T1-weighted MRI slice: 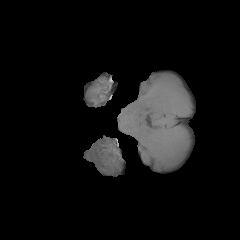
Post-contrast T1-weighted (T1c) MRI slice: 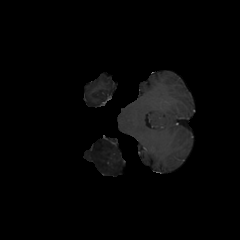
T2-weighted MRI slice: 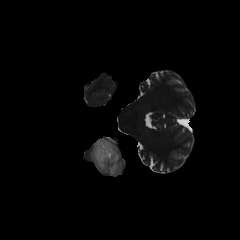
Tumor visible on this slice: yes